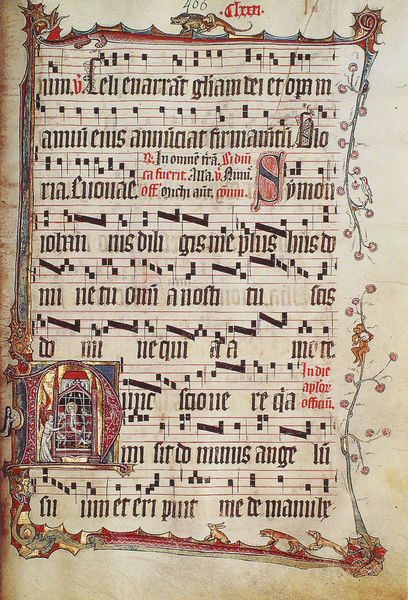
Titel: Graduale
Institution: Köln, Erzbischöfliche Diözesan- und Dombibliothek
Schlagwörter: baum, grün, blumen, braun, schwarz, rose, rot, tier, malerei, ornament, alt, rahmen, bild, gold, blatt, gesang, musik, gotik, affe, frucht, hase, ranken, schrift, papier, noten, rand, ornamente, buch, kloster, illustration, text, initiale, gebet, pergament, fabel, mittelalter, fabelwesen, zeilen, wildschwein, maria, fraktur, illustriert, drache, handschrift, lied, verkündigung, verziehrung, latein, initial, buchmalerei, spielmann, majuskel, versalie, inkunabel, notation, notenzeilen, manuskript, illumination, illuminiert, sschrift, libretto, missale, rubrizierung, spielamnn, sela